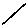
Label: line